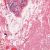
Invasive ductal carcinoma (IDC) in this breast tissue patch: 0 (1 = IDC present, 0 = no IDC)